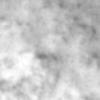
Label: no_change